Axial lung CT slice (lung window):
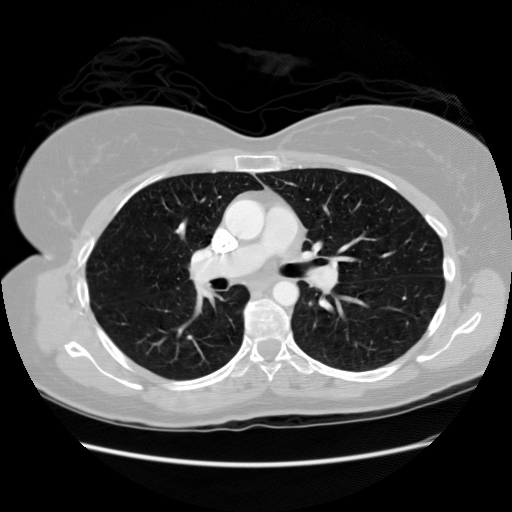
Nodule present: no